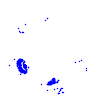
Particle: proton